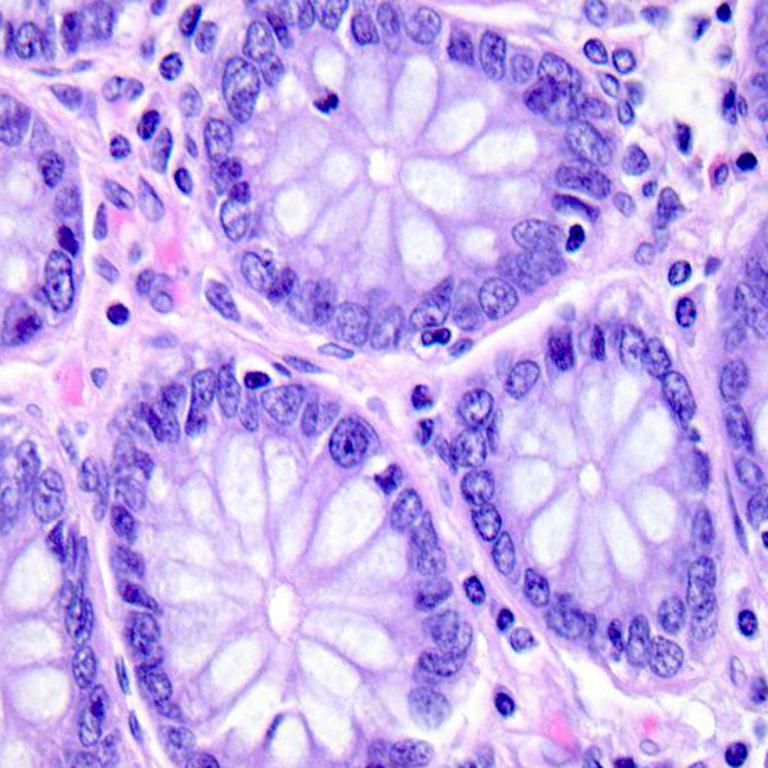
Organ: colon
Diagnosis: benign